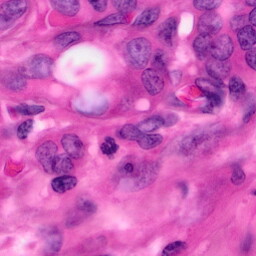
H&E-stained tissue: Pancreatic